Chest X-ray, PA view. Patient: 56 years old, sex M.
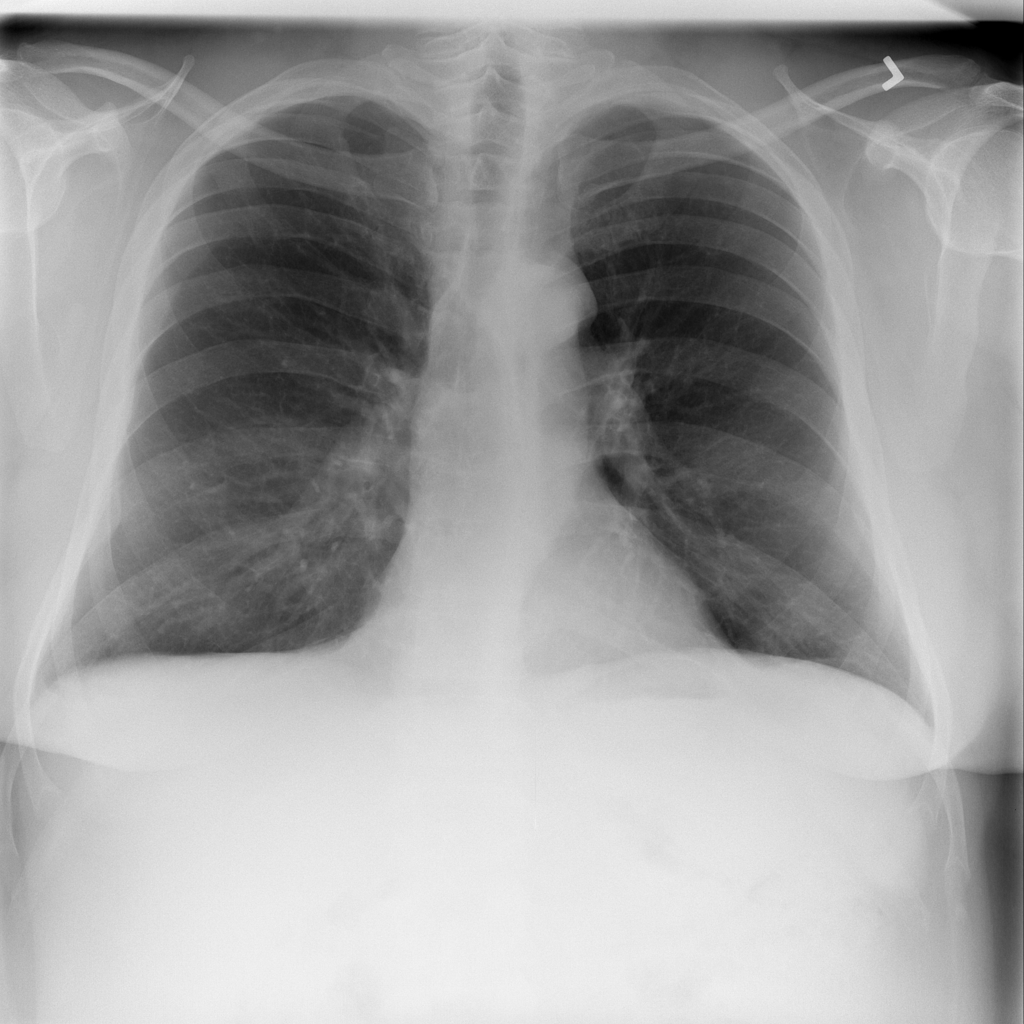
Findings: No Finding